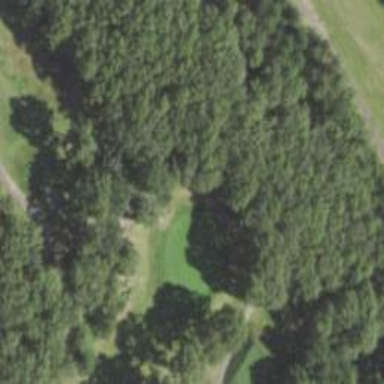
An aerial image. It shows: View of golf hole.